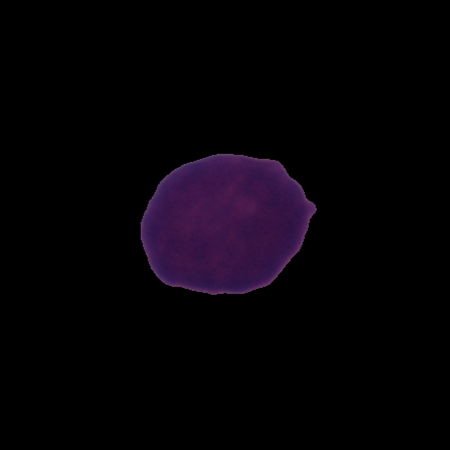
Label: healthy